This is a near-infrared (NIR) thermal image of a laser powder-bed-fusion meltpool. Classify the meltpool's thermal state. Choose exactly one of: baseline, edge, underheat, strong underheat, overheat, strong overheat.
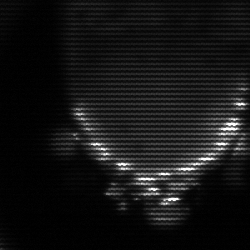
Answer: edge